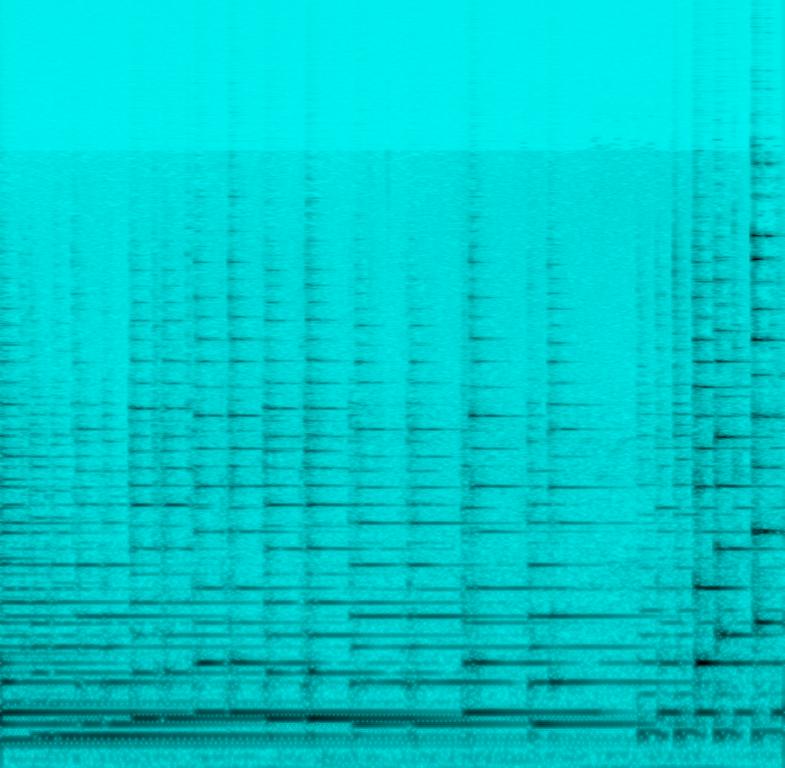
This audio contains someone playing a fast melody on a harp. This song may be playing as part of a video-game.